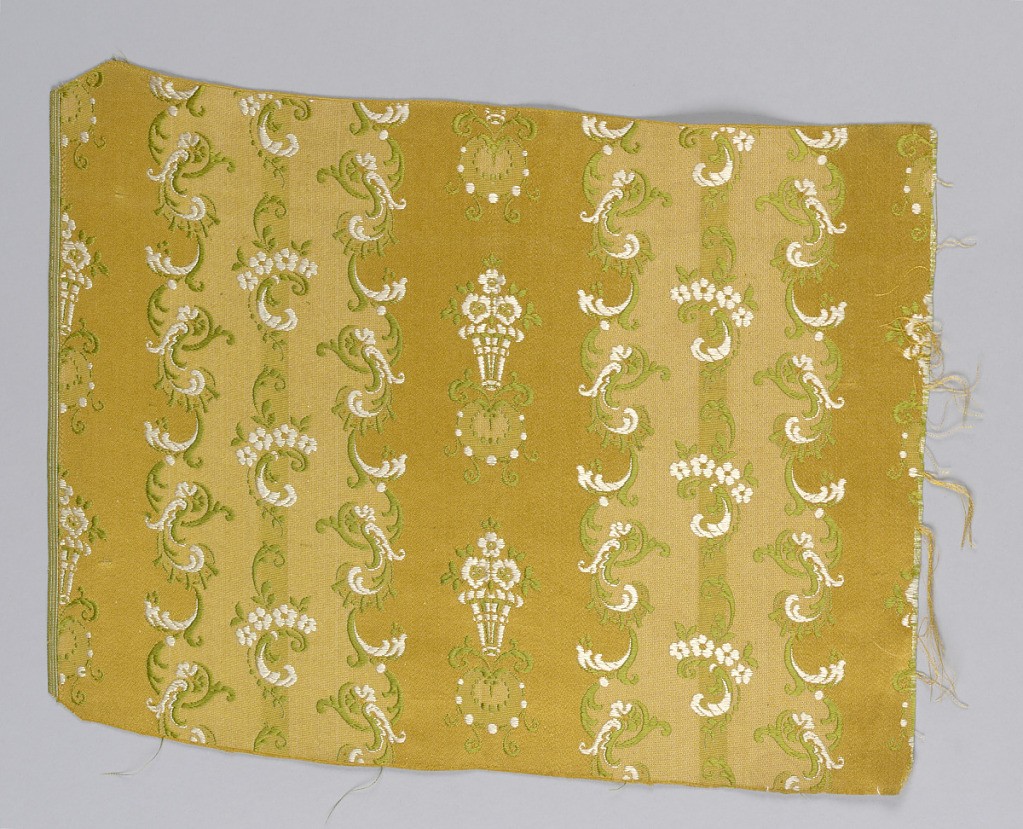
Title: Sample
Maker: Orinoka Mills, Philadelphia, Pennsylvania, USA
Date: ca. 1910
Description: Yellow/gold warp with green and white wefts.